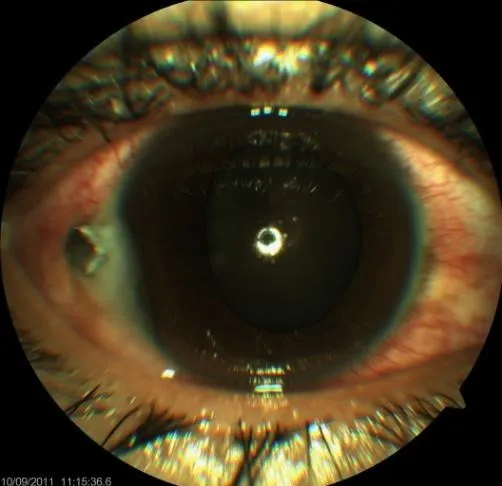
A nail has lodged in the right eye.
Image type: ophthalmic_imaging (slit_lamp_photograph)